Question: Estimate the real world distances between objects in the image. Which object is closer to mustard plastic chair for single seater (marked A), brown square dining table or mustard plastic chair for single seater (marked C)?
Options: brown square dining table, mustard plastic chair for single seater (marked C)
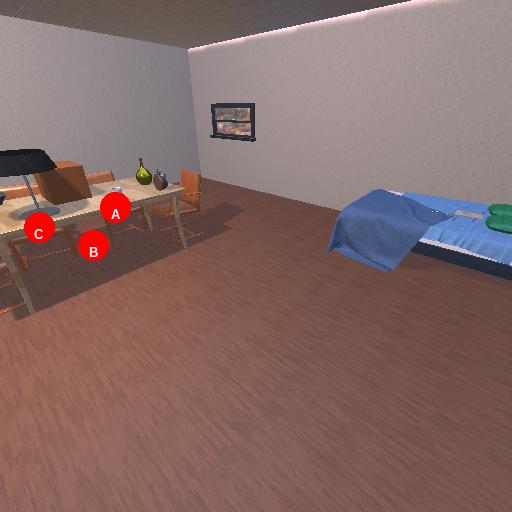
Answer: brown square dining table